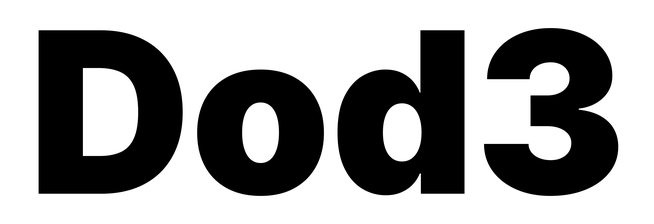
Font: Inter_Black